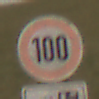
Verkehrszeichen: Geschwindigkeit100
Zusatzzeichen unten: Entfernungsangaben1
Umgebung: Outdoor, Nature
Tageszeit: SunriseSunset
Wetter: PartlyCloudy
Licht: Natural
Jahreszeit: NotSpecified
Kontrast: LowContrast